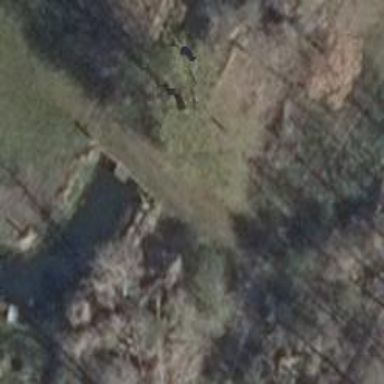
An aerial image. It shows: Grassy track with grade 5 track type.